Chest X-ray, PA view. Patient: 19 years old, sex F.
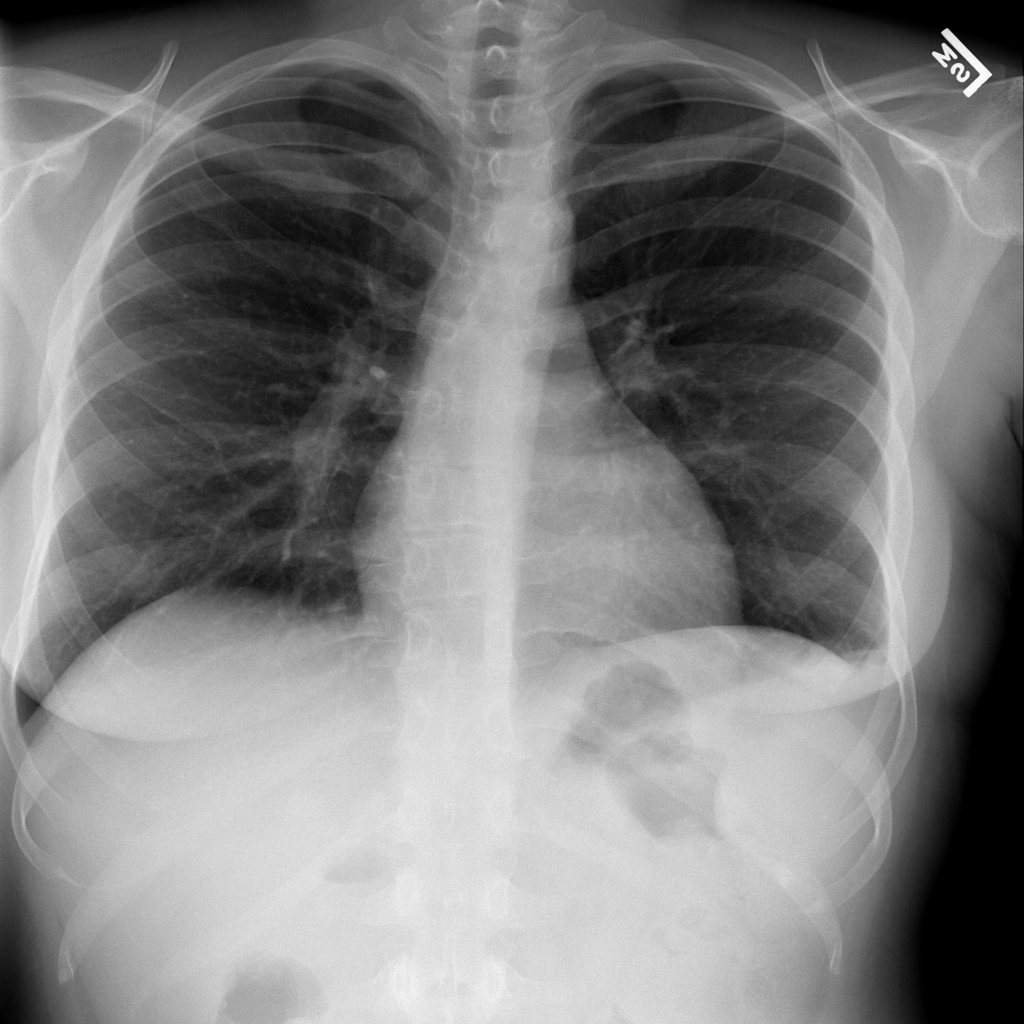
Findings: No Finding